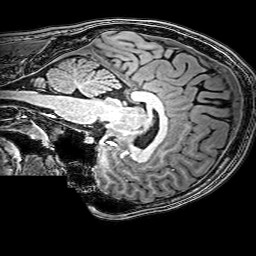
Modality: T1w
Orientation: sagittal
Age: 21
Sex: male
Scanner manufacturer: philips
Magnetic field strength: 3 T
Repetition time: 0.009 s
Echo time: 0.0035 s